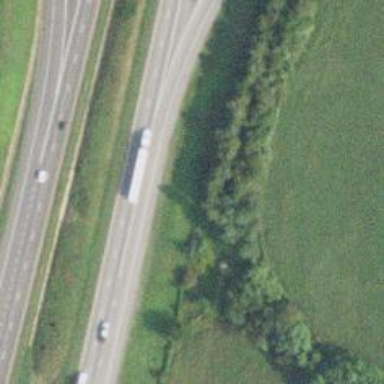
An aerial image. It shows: Motorway junction.